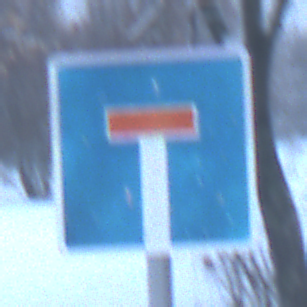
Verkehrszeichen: Sackgasse
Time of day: Midday
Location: Outdoor (Nature)
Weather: Overcast
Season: Winter
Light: Natural